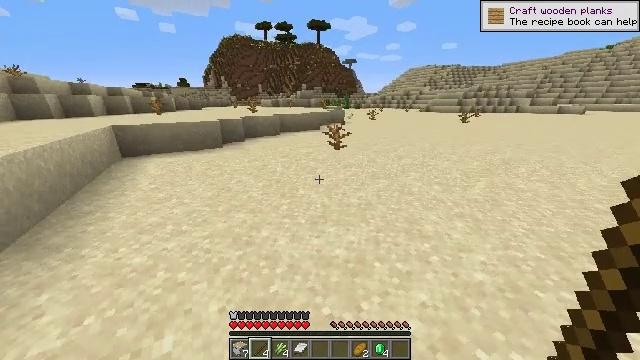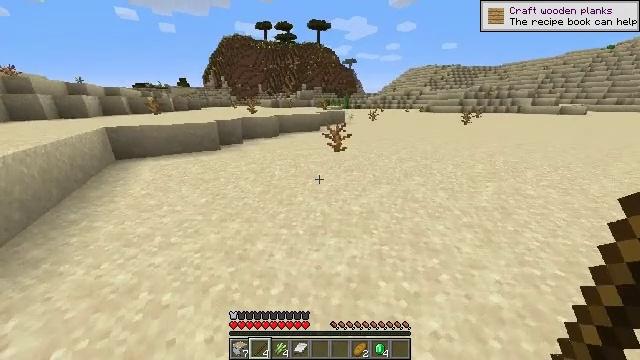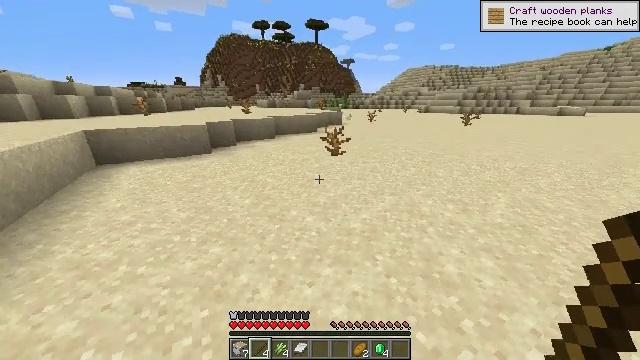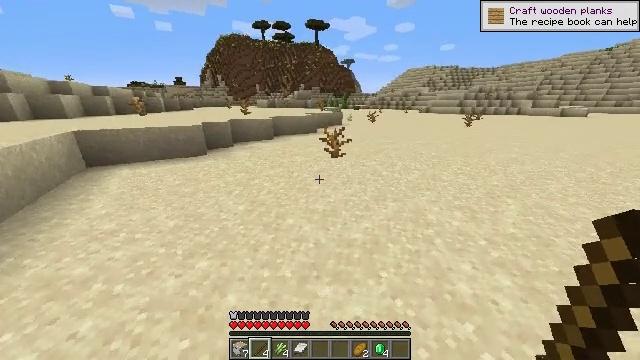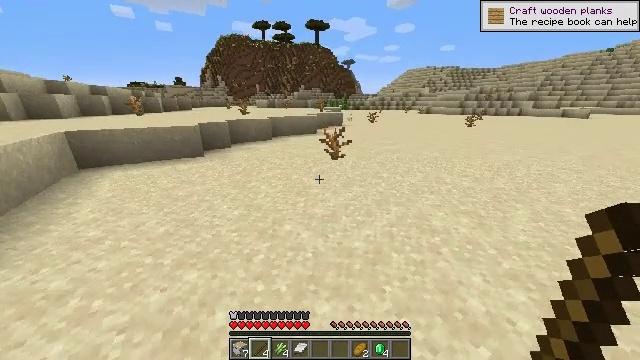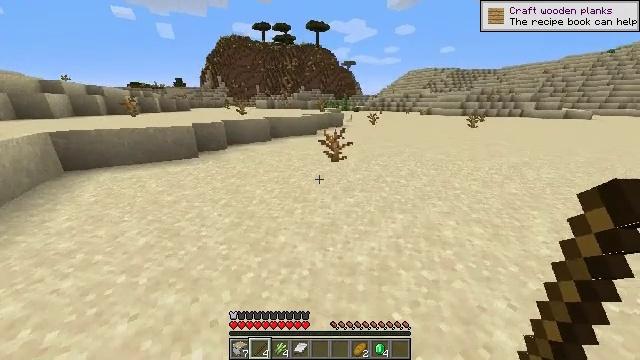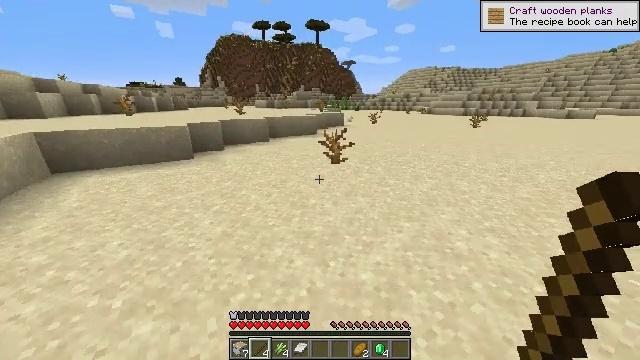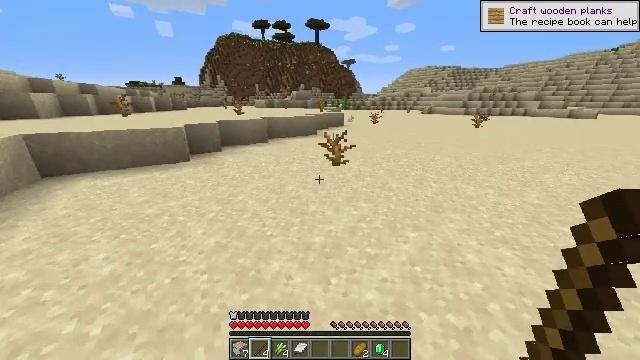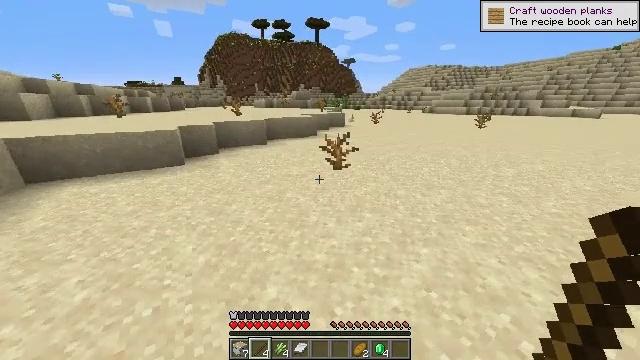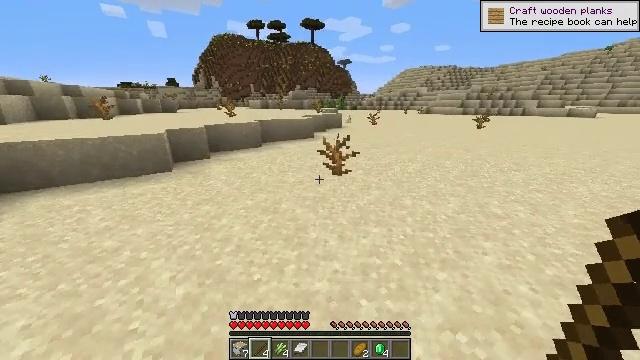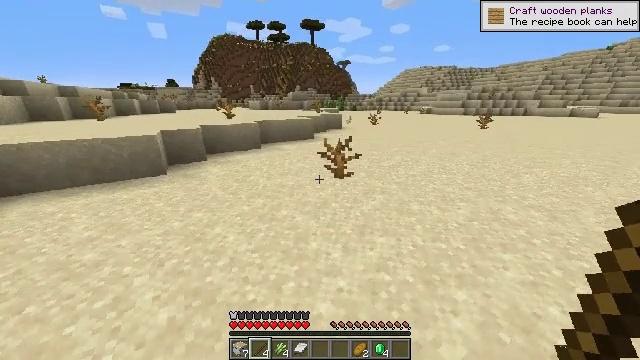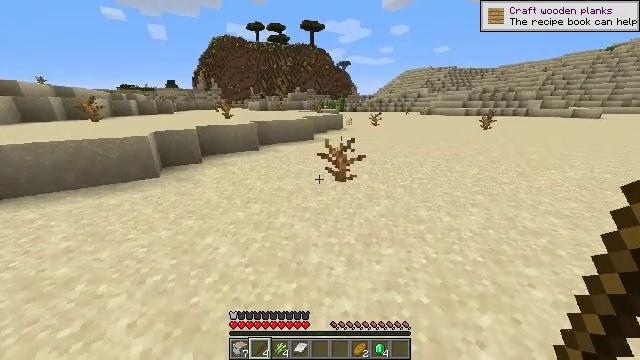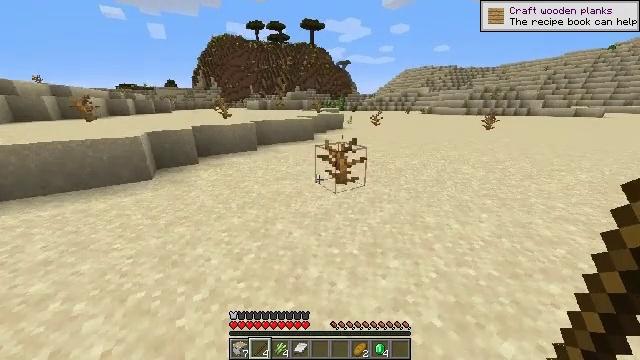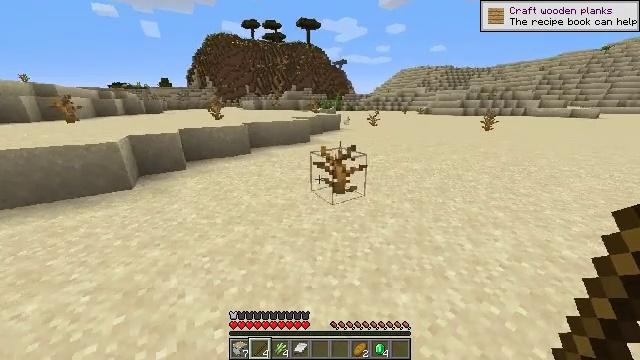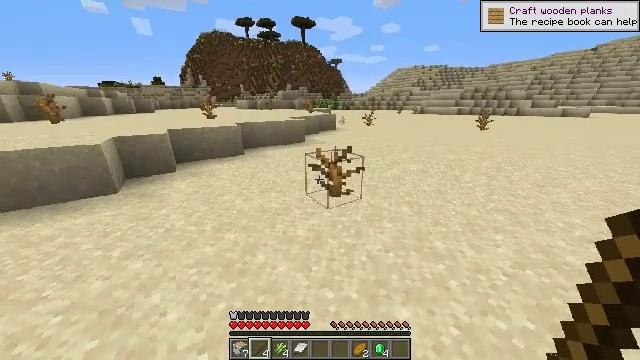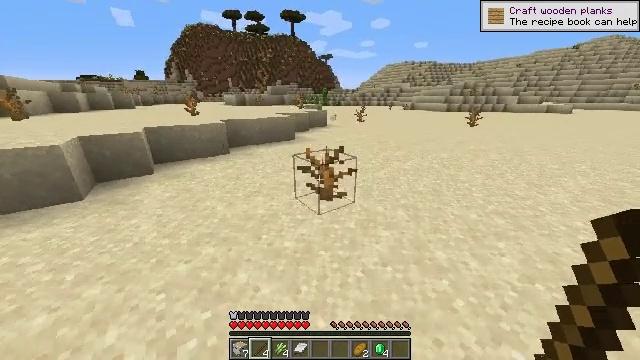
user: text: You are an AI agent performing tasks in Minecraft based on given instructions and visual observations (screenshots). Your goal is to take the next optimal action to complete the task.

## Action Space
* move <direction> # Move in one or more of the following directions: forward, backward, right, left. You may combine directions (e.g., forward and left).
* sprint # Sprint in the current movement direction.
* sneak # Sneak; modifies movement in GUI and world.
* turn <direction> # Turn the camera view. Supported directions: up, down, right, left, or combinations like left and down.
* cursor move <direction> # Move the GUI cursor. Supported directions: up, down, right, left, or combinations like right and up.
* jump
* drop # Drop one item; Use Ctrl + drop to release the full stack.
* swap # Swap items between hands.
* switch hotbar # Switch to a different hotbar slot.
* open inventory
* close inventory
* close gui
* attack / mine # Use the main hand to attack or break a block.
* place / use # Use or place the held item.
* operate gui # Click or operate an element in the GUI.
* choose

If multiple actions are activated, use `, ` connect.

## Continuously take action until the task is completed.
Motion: motion action
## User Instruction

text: Gather a dead bush.
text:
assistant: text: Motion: move forward
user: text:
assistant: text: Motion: move forward
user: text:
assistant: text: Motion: move forward
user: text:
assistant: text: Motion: move forward
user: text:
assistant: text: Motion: move forward
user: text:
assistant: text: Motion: move forward
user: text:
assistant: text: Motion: move forward
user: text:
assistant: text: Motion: move forward
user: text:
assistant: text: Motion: move forward
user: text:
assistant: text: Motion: move forward
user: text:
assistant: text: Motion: move forward
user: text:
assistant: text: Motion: move forward
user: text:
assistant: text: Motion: move forward
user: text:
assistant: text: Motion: move forward, turn right
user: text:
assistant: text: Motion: move forward, turn right and down
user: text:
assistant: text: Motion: move forward
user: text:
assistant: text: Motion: move forward
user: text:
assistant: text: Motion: move forward, attack / mine
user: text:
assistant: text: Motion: move forward, attack / mine
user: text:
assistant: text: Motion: move forward
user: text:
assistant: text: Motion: move forward
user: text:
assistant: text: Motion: move forward
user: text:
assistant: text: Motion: move forward
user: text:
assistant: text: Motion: move forward
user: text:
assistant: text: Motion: move forward, turn right
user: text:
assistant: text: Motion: move forward, turn right
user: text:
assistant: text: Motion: move forward, turn right
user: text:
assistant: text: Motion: move forward, turn right
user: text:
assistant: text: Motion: move forward, turn right and down
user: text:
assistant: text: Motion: move forward, turn right